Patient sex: F
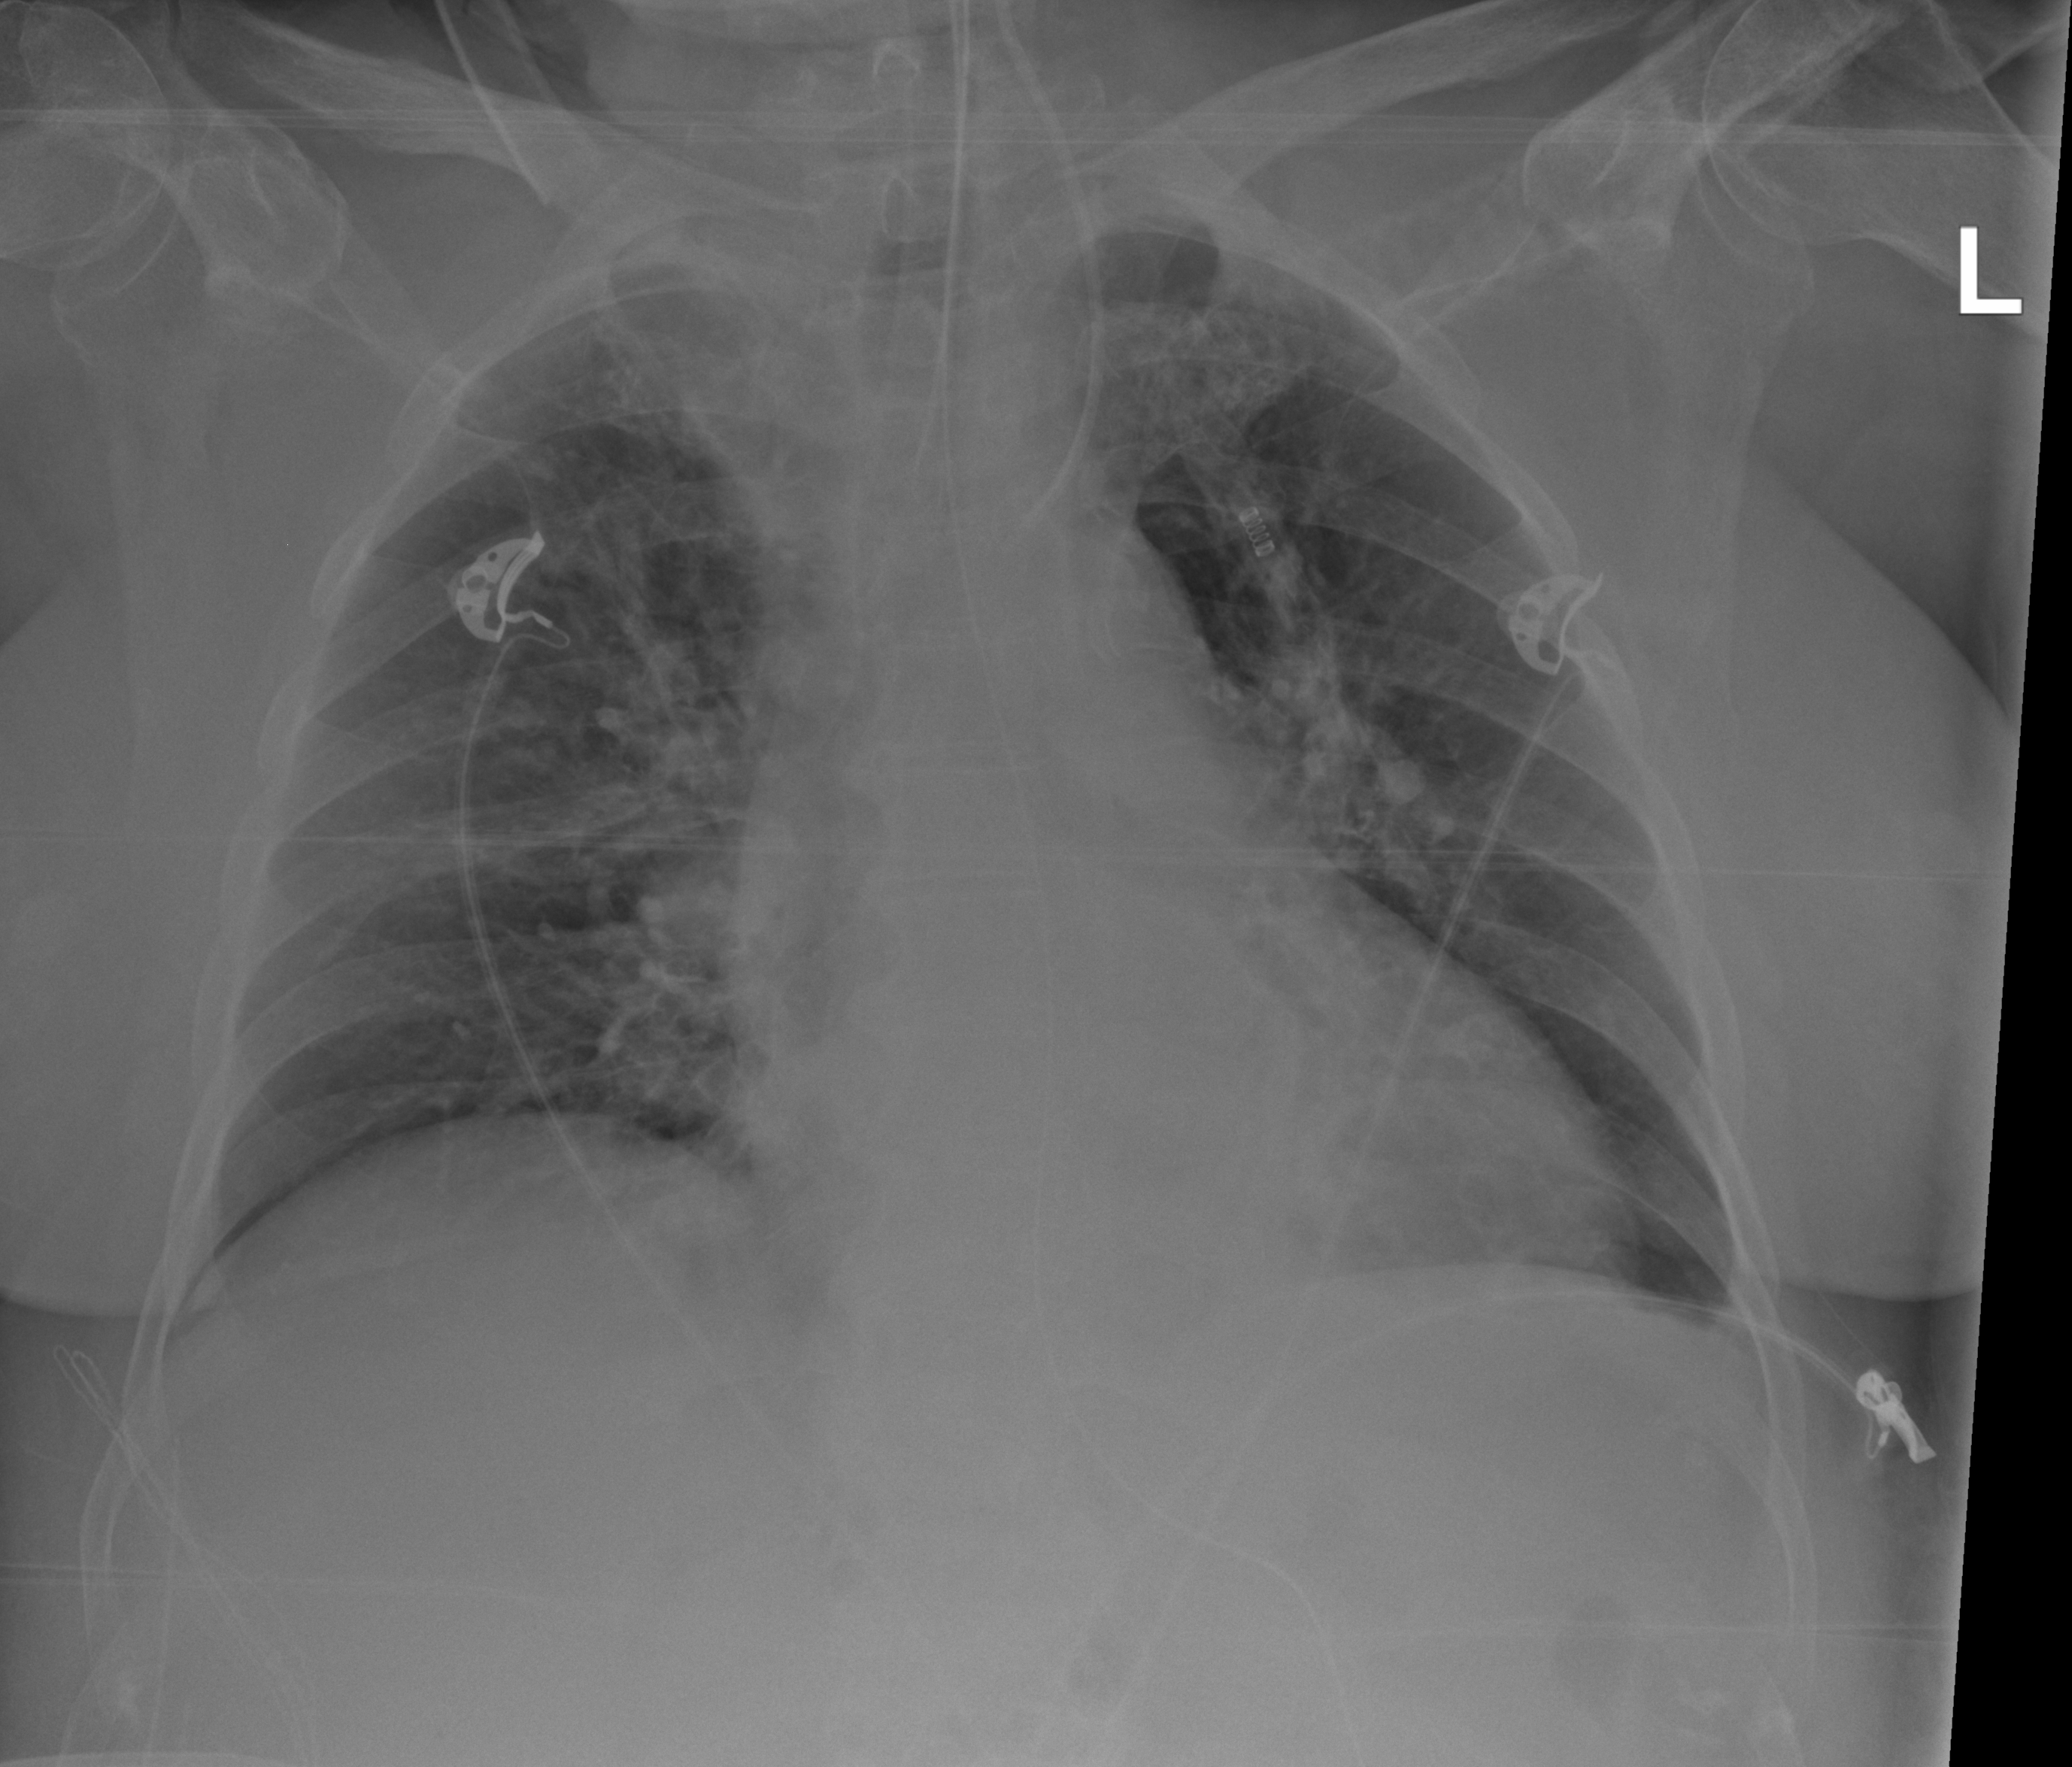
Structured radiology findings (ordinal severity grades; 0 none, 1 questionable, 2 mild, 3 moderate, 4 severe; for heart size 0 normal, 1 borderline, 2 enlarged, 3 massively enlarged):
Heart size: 1
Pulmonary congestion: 0
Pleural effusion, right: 0
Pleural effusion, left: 1
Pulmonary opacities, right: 0
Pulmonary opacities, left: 0
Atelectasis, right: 2
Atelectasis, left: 0